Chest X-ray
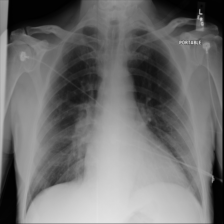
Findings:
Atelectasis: negative
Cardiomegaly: negative
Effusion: negative
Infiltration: negative
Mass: negative
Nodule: negative
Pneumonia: negative
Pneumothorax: negative
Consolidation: negative
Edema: negative
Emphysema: negative
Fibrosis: negative
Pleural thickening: negative
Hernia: negative